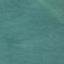
Land use / land cover class: SeaLake